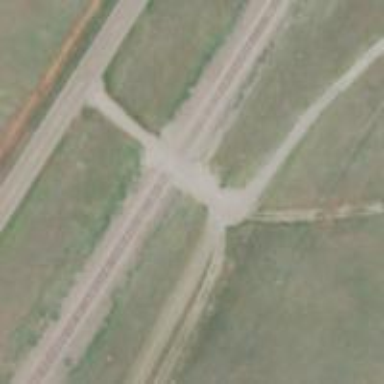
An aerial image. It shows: Railway track.